Field crop: maize
Growth stage: 2
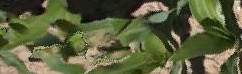
Species: maize